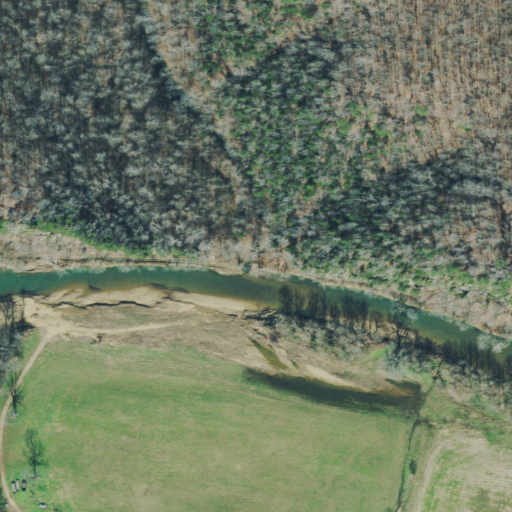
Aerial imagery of valley in Tennessee named Lower Forge Hollow containing deciduous forest, pasture, mixed forest, evergreen forest, woody wetlands, herbaceous wetlands, open development, open water, and low intensity development